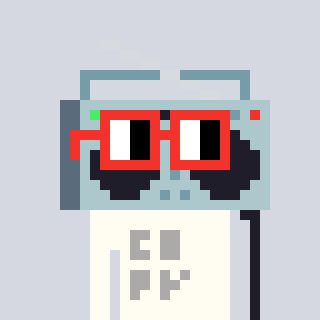
a pixel art character with square red glasses, a boombox-shaped head and a grayscale-colored body on a cool background